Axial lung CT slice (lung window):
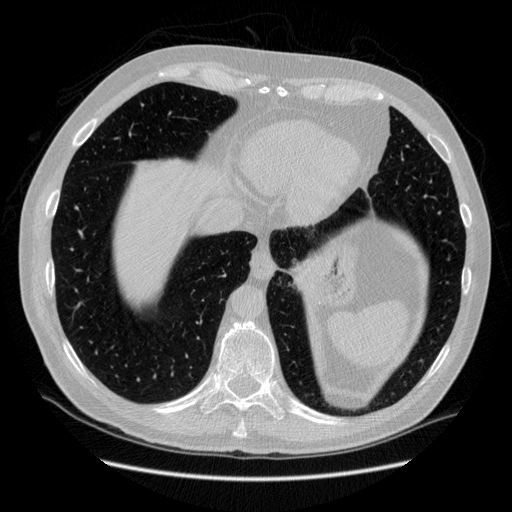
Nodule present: no